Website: apple
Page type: billing-address
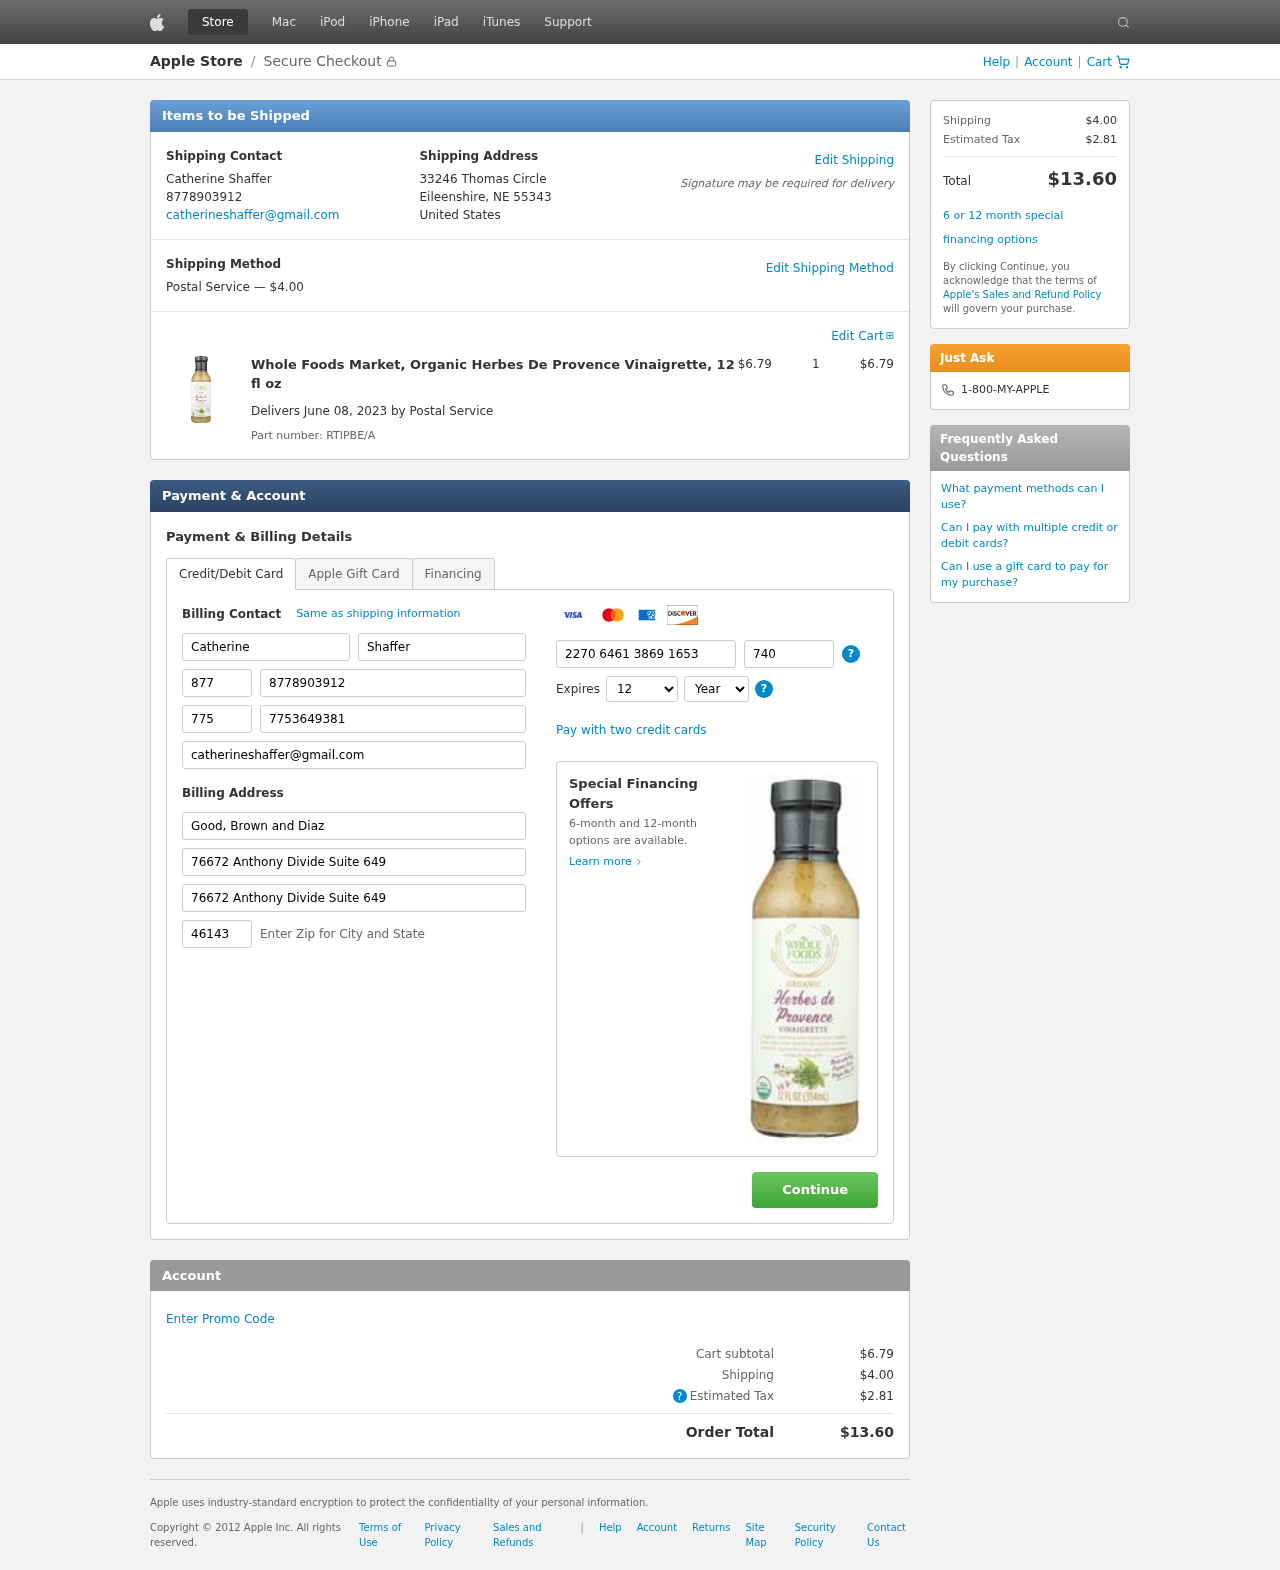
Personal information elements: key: PII_CARD_CVV
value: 740
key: PII_CARD_EXPIRY_MONTH
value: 12
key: PII_CARD_EXPIRY_YEAR
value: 26
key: PII_CARD_NUMBER
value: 2270 6461 3869 1653
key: PII_CITY_STATE_ZIP
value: Eileenshire, NE 55343
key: PII_COMPANY
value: Good, Brown and Diaz
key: PII_COUNTRY
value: United States
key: PII_EMAIL
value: catherineshaffer@gmail.com
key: PII_FIRSTNAME
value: Catherine
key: PII_FULLNAME
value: Catherine Shaffer
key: PII_LASTNAME
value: Shaffer
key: PII_PHONE
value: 8778903912
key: PII_PHONE_ALT
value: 7753649381
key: PII_PHONE_ALT_AREA
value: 775
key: PII_PHONE_AREA
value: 877
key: PII_POSTCODE2
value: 46143
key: PII_STREET
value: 33246 Thomas Circle
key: PII_STREET2
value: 76672 Anthony Divide Suite 649
Product elements: key: PRODUCT1_NAME
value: Whole Foods Market, Organic Herbes De Provence Vinaigrette, 12 fl oz
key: PRODUCT1_PRICE
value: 6.79
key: PRODUCT1_QUANTITY
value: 1
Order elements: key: ORDER_SHIPPING_COST
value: $4.00
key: ORDER_SUBTOTAL
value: $6.79
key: ORDER_DELIVERY_DATE
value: June 08, 2023
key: ORDER_PART_NUMBER
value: RTIPBE/A
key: ORDER_TAX
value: $2.81
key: ORDER_TOTAL
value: $13.60